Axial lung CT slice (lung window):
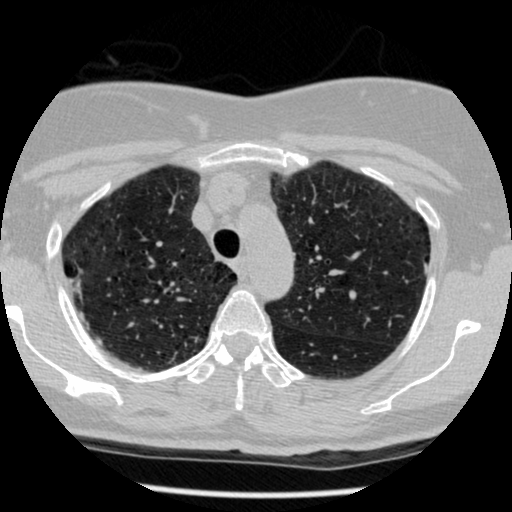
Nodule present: no